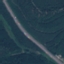
Label: Highway